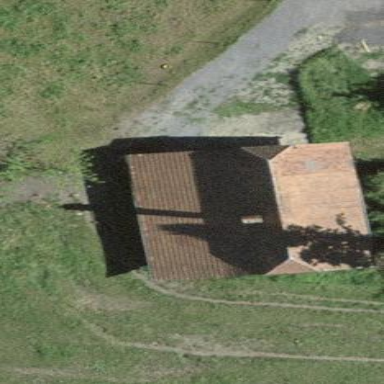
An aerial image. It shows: Rural barn.